Question: I've been developing desktop aps, so my aspx/html got a bit rusty. What I need to do is layout an aspx page with fields that look something like this (there are many fields, this is just an abstraction):

Basically, the items look like they are in rows, but not in distinctive columns (e.g. in my example, street name doesn't have to allign with street number etc...)
I want to achieve maximum compatibility with browsers - what would be best to use for this scenario? Tables, list items... divs? something else?
I'm using aspx C# 4.0.
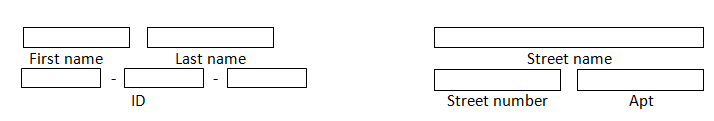
Answer: Here's a non-table example:
<URL>
The conventional wisdom is that 'table' should be used for displaying data in tabular format, not for laying out forms.
In practice I think it is sometimes easier to use tables for forms - but this is typically when your form looks like tabular data (e.g. one column for labels, another for inputs).
In your situation, I think using divs is actually easier than tables would be. This would probably require lots of rowspan/colspan/nested tables to get right.
The other advantage of using a CSS based layout over tables is that the tab order will probably make more sense. In the example, notice how tab goes through the first column then the 2nd one. In a table it would go through every input on a given row before moving to the next row.